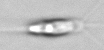
Label: Chrysochromulina